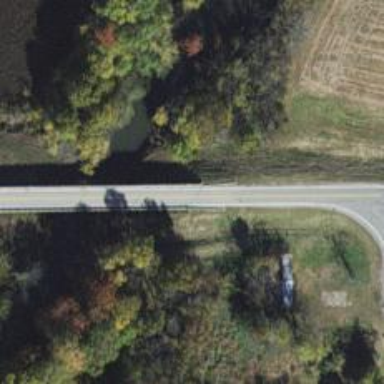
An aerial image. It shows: Secondary road crossing bridge.